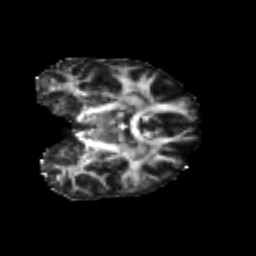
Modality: FA
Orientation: coronal
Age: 21
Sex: female
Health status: healthy
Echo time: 0.074 s